Question: I have such div, with such html, as here:
<URL>
and little css:
'''
#manufacturers-list{
width: 690px;
height: 980px;
max-height: 980px;
margin: 10px 0 0 0;
.man-area{
margin: 6px 0 0 6px;
width: 210px;
float: left;
ul, li{
margin: 0;
padding: 0 0 0 1px;
list-style-type: none;
}
ul{
padding: 0 0 0 10px;
}
}
// *:nth-child(3n+1) {
// clear: both;
// }
}
'''
And in schema it looks so (left where i have red cross):

so everything is floated, but new element-line is only, after most max height block as in schema, but i need to style so, that blocks are floated without mind of max height block in line, how could i do this without js? only with css?
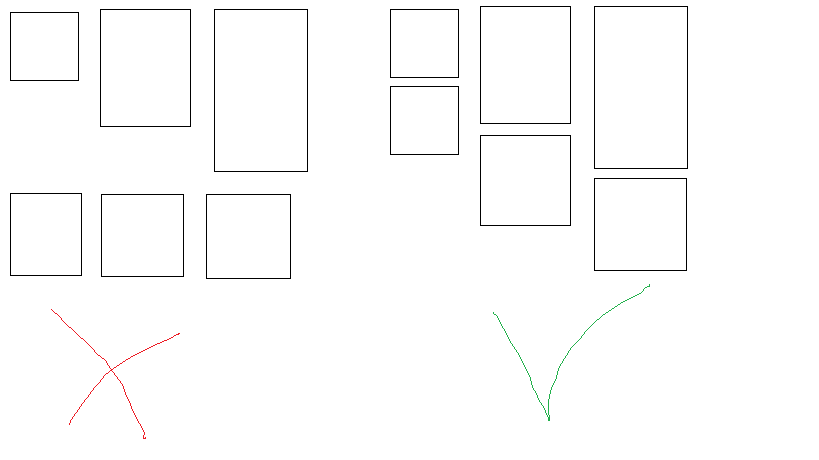
Answer: chekout this <URL>
HTML
'''
<div>
<a href="#">Whatever stuff you want to put in here.</a>
<a href="#">Whatever stuff you want to put in here.</a>
<a href="#">Whatever stuff you want to put in here.</a>
</div>
'''
CSS
'''
div{
-moz-column-count: 3;
-moz-column-gap: 10px;
-webkit-column-count: 3;
-webkit-column-gap: 10px;
column-count: 3;
column-gap: 10px;
width: 480px;
}
div a{
display: inline-block;
margin-bottom: 20px;
width: 100%;
}
'''